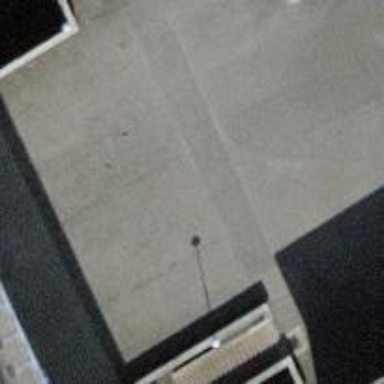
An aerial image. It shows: Concrete bench.